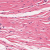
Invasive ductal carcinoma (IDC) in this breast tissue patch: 0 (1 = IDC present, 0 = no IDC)